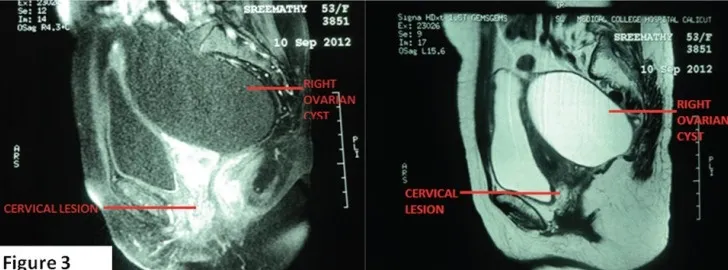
MRI pelvis showing well-defined iso-hyperintense lesion in the cervix (2.8 x 2.4 cm) and a large simple right ovarian cyst hypointense on T1Wand hyperintense on T2W.
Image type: radiology (mri)